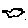
Label: bird